Field crop: maize
Growth stage: 2
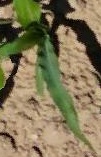
Species: maize